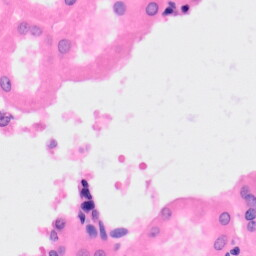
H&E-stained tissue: Kidney